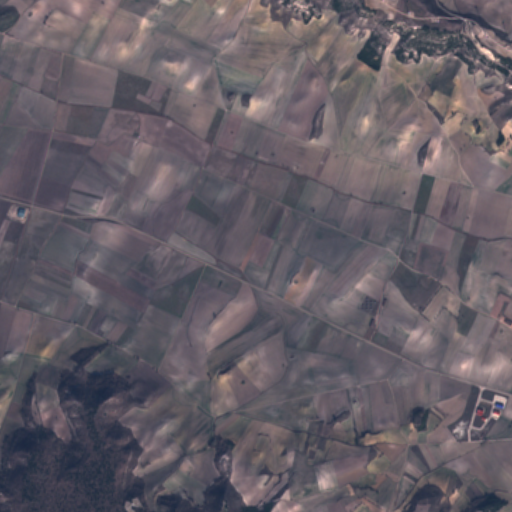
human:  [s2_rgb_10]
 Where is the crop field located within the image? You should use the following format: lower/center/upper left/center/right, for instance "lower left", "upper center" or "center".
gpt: The crop field is located in the lower left of the image.
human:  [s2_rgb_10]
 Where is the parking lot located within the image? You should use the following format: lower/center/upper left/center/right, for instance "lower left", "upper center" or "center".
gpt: The parking lot is located in the lower right of the image.
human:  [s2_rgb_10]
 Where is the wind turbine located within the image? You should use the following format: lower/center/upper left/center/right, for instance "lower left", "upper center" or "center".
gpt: The wind turbine is located in the upper right of the image.
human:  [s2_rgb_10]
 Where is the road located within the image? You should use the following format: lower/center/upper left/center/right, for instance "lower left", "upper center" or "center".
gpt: There is no road in the image.